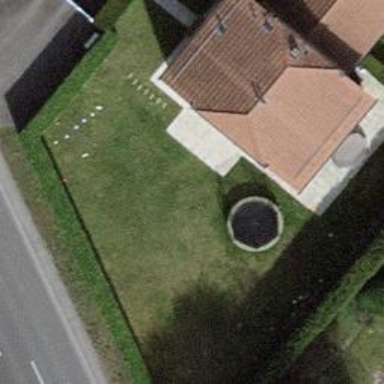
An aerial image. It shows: Garden enclosed by fence.